【题型】解答题　【知识点】解析几何　【难度】easy
（2023·上海嘉定·一模）把半个椭圆与圆的一段圆弧拼凑在一起，我们把这种曲线称为“扁圆”. 现有半个椭圆 $C_1: \frac{x^2}{a^2}+\frac{y^2}{b^2}=1 (x \geq 0, a > b > 0)$ 与圆弧 $C_2: (x-1)^2+y^2=a^2 (x < 0)$ 组成扁圆，其中 $F$ 为 $C_1$ 的右焦点，$A_1, A_2$ 分别为“扁圆”与 $x$ 轴的左右交点，$B_1, B_2$ 分别为“扁圆”与 $y$ 轴的上下交点，已知 $\angle B_1FB_2=120^\circ$，过 $F$ 的直线与“扁圆”交于 $P, Q$ 两点.

(1)求出 $C_1$ 与 $C_2$ 的方程；

(2)当 $A_1B_1 // PQ$ 时，求 $S_{\triangle OPQ}$；
【解答】
【答案】(1) $C_1$ 的方程为 $\frac{x^2}{4}+\frac{y^2}{3}=1, x \geq 0$，$C_2$ 的方程为 $(x-1)^2+y^2=4, x < 0$.

(2) $\frac{4\sqrt{3}}{5}$

【知识点】由圆心（或半径）求圆的方程、由圆心（或半径）求圆的方程、根据 a、b、c 求椭圆标准方程、根据 a、b、c 求椭圆标准方程、椭圆中三角形（四边形）的面积、椭圆中三角形（四边形）的面积

【分析】（1）确定 $|B_2F|=a$，得到 $F$ 为圆 $C_2: (x-1)^2+y^2=a^2$ 的圆心，$c=1$，$a=|B_2F|=2$，得到答案.

（2）确定 $k_{A_1B_1}=\sqrt{3}$，根据平行得到 $PQ$ 方程为 $y=\sqrt{3}(x-1)$，联立方程解得坐标，再计算面积得到答案.

【详解】（1）如图所示，根据椭圆的几何性质，可得 $|B_2F|=a$，

即 $F$ 为圆 $C_2: (x-1)^2+y^2=a^2$ 的圆心，所以 $F(1,0)$，即 $c=1$，

又因为 $\angle B_1FB_2=120^\circ$，可得 $\angle OFB_2=60^\circ$，所以 $a=|B_2F|=2$，则 $b=\sqrt{a^2-c^2}=\sqrt{3}$，

所以椭圆 $C_1$ 的方程为 $\frac{x^2}{4}+\frac{y^2}{3}=1, x \geq 0$，圆 $C_2$ 的方程为 $(x-1)^2+y^2=4, x < 0$.

（2）椭圆 $C_1: \frac{x^2}{4}+\frac{y^2}{3}=1, x \geq 0$，圆 $C_2: (x-1)^2+y^2=4, x < 0$，

可得 $A_1(-1,0), B_1(0,\sqrt{3}), F(1,0), B_2(0,-\sqrt{3})$，

则 $k_{A_1B_1}=\sqrt{3}$，$A_1B_1 // PQ$，直线 $PQ$ 的方程为 $y=\sqrt{3}(x-1)$，

联立方程组 $\begin{cases} y=\sqrt{3}(x-1) \\ \frac{x^2}{4}+\frac{y^2}{3}=1 \end{cases}$，整理得 $5x^2-8x=0$，解得 $x_1=0$ 或 $x_2=\frac{8}{5}$，

所以 $\triangle OPQ$ 的面积为 $S_{\triangle OPQ}=\frac{1}{2}|OB_2||x_2-x_1|=\frac{1}{2} \times \sqrt{3} \times \frac{8}{5} = \frac{4\sqrt{3}}{5}$.

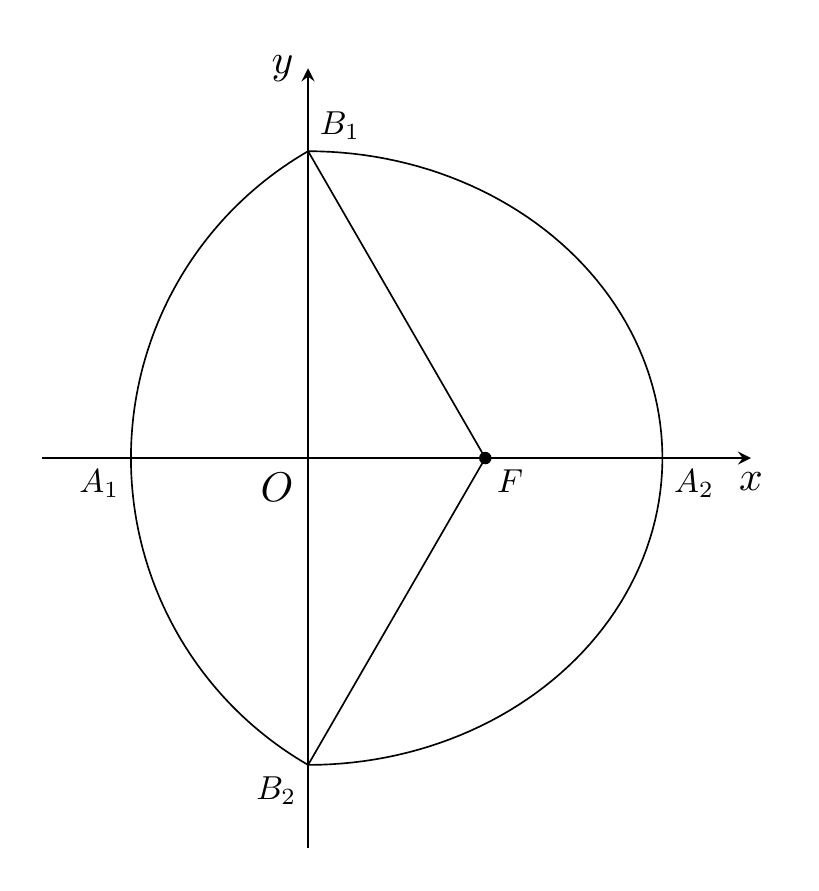
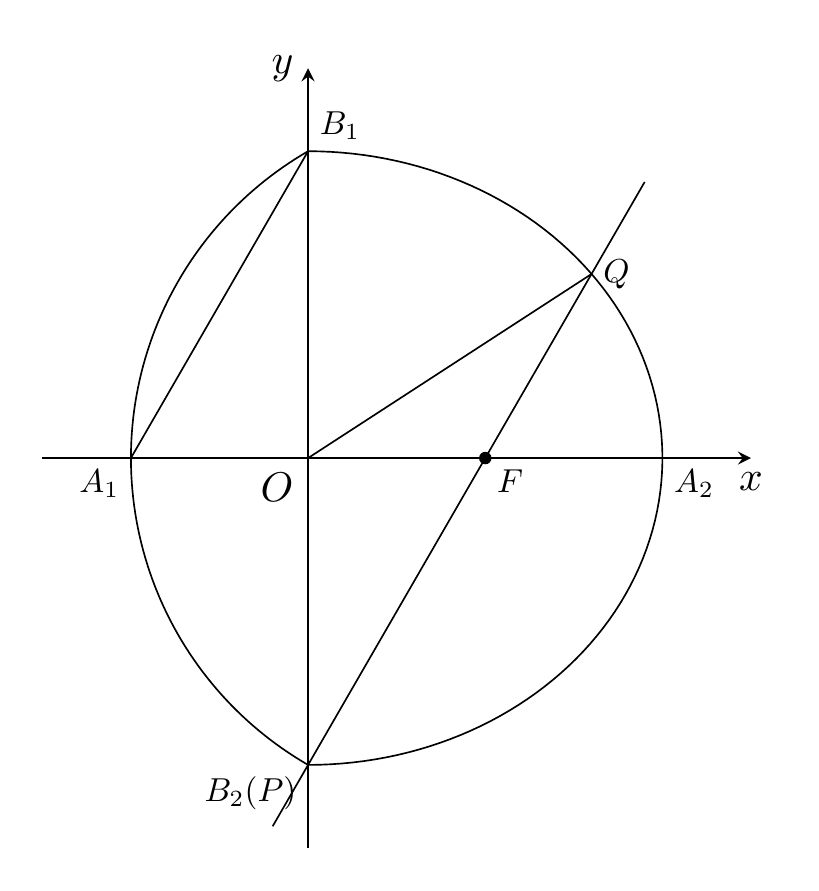